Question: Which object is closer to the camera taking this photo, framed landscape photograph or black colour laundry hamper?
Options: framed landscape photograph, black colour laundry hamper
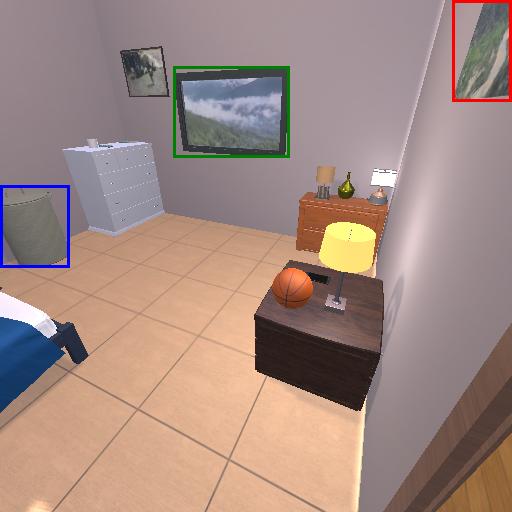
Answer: framed landscape photograph